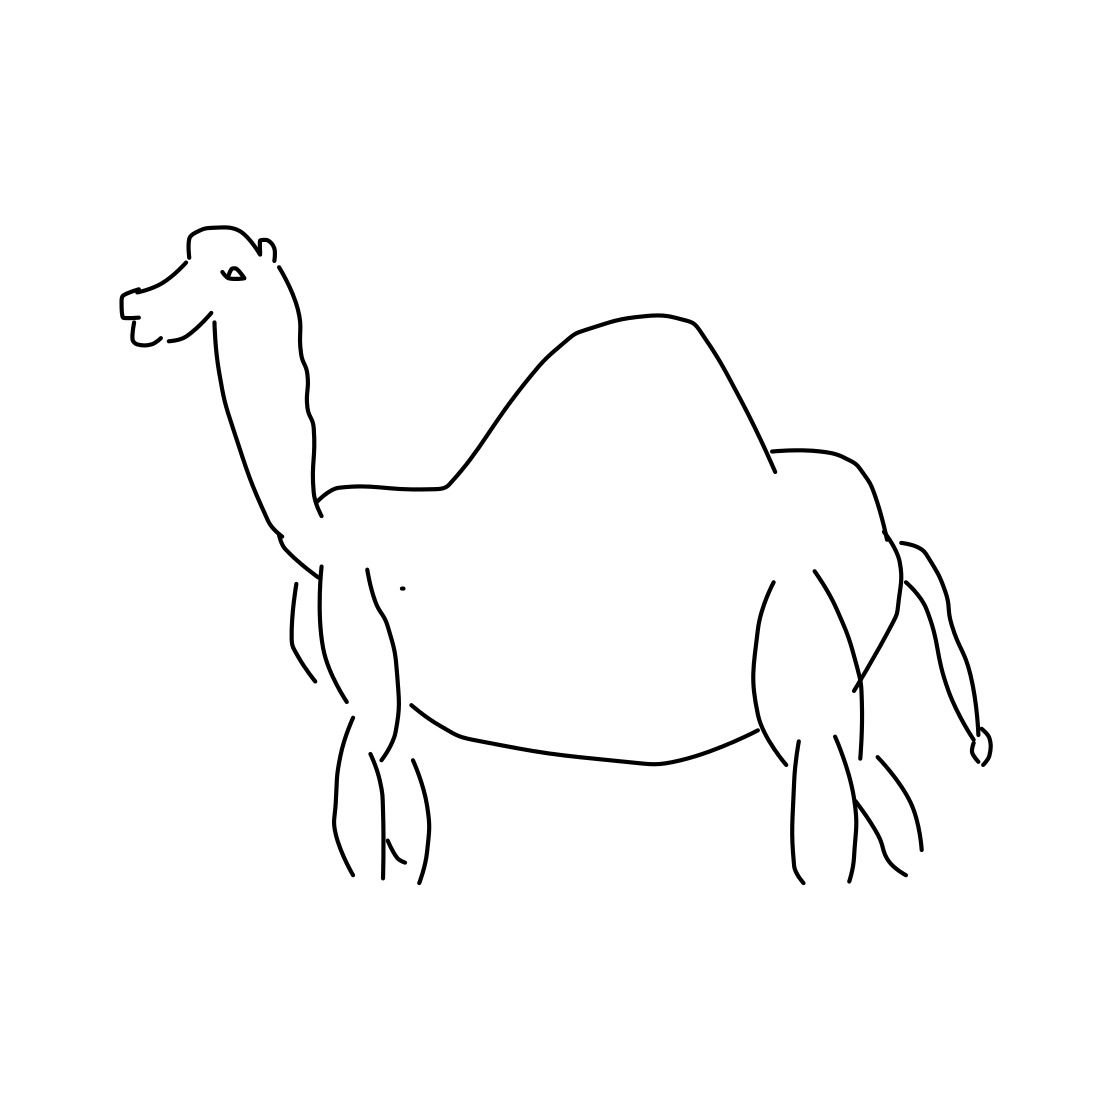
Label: camel